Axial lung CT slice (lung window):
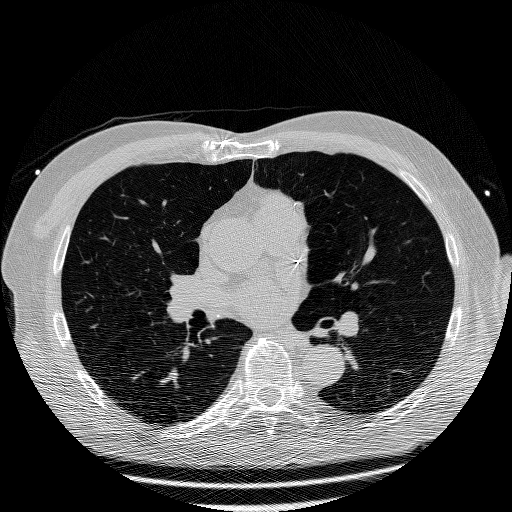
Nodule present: no